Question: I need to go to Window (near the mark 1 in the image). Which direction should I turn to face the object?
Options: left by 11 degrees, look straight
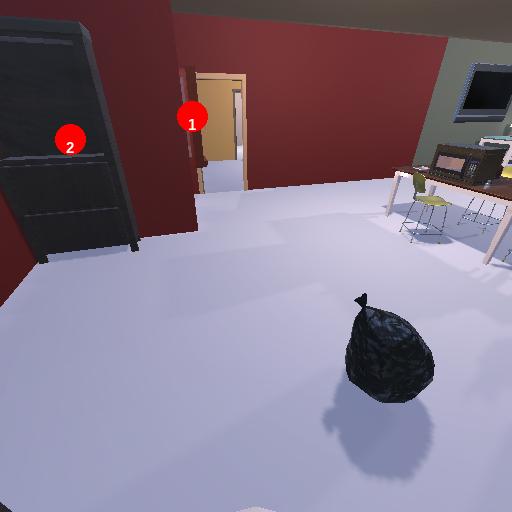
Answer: left by 11 degrees